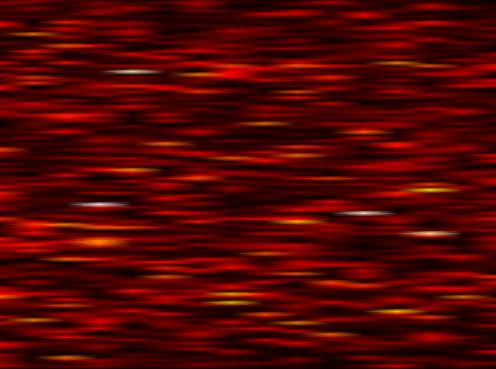
Label: FOFDM